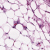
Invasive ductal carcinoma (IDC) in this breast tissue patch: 0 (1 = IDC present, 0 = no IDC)